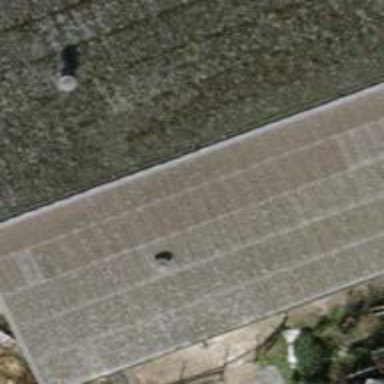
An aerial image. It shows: Farm building.